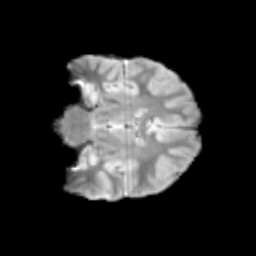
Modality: T2w
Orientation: coronal
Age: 12
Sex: female
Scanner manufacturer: siemens
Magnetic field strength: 3 T
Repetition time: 3.8 s
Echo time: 0.07 s